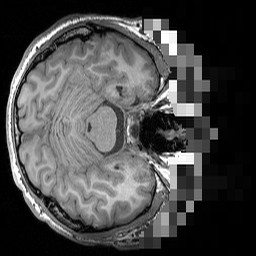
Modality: T1w
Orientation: axial
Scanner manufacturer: siemens
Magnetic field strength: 3 T
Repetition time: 1.5 s
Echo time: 0.00291 s